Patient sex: M
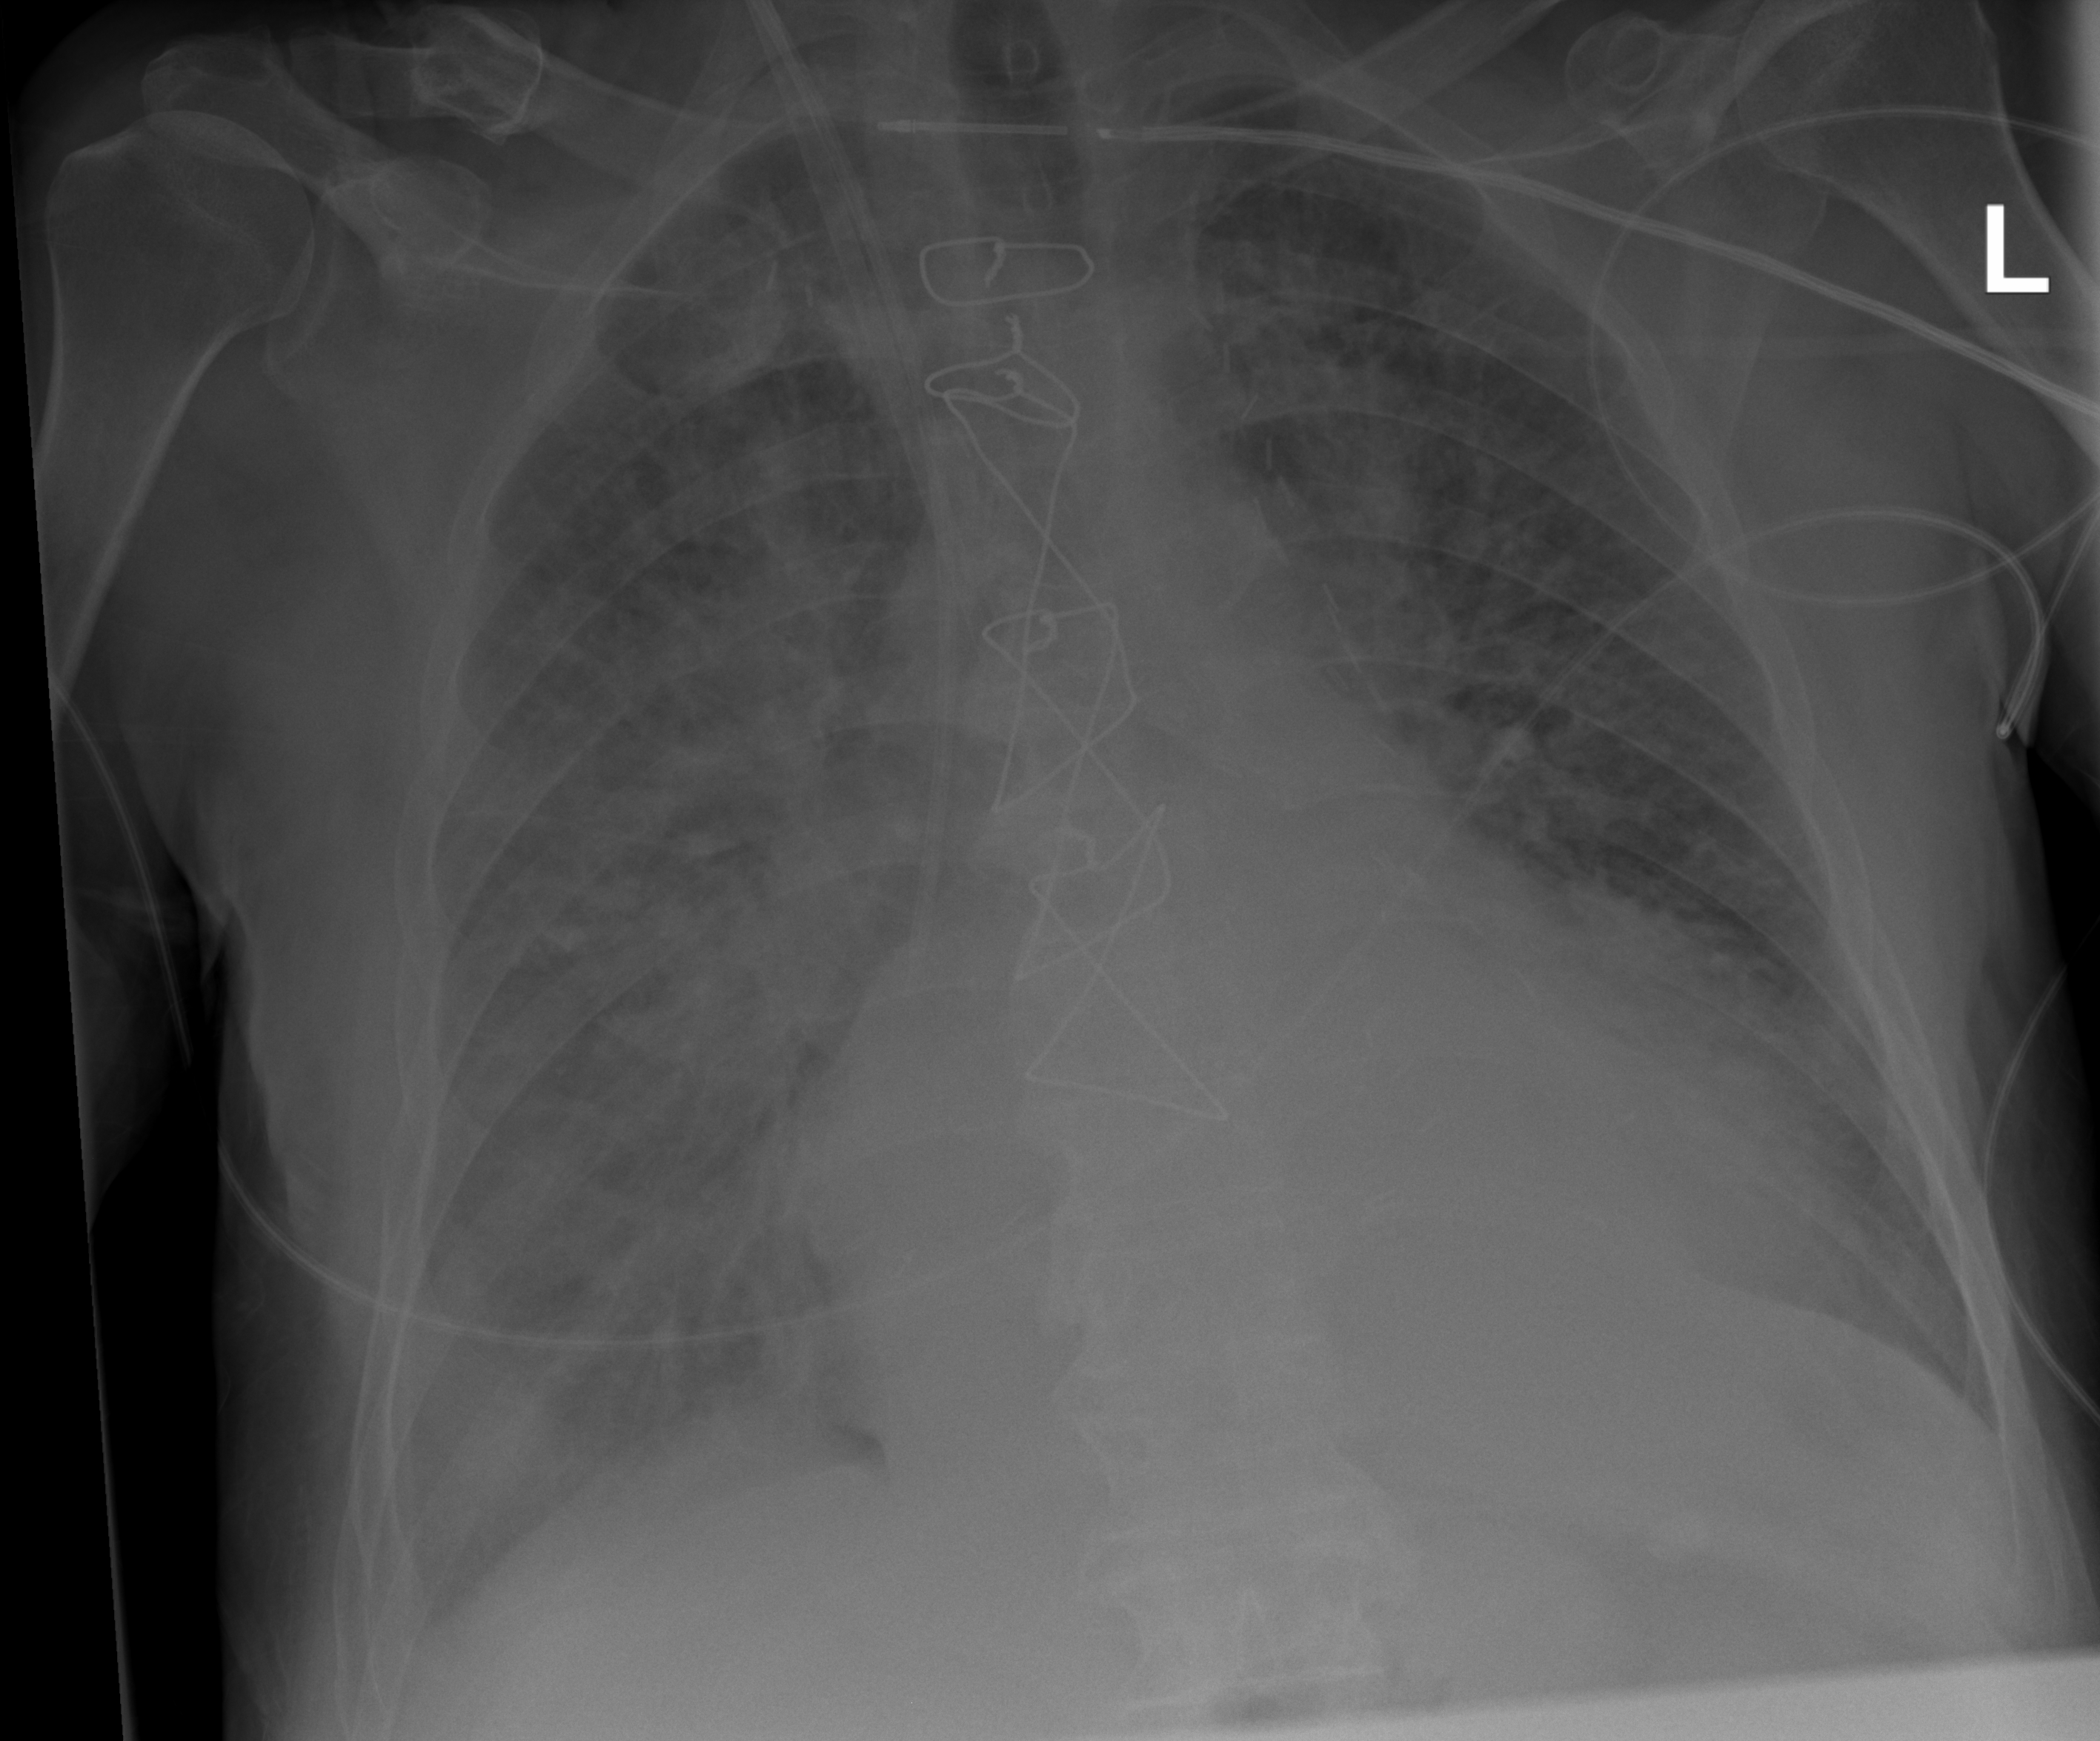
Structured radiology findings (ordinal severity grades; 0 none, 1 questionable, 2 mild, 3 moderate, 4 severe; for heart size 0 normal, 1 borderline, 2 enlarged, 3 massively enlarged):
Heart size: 2
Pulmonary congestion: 3
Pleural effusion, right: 2
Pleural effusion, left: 1
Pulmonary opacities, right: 3
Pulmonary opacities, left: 2
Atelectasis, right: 3
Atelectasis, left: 2